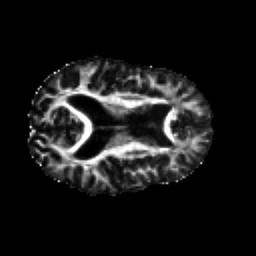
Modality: FA
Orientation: axial
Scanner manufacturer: ge
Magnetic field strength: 3 T
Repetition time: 17 s
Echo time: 0.0864 s